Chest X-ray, PA view. Patient: 45 years old, sex M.
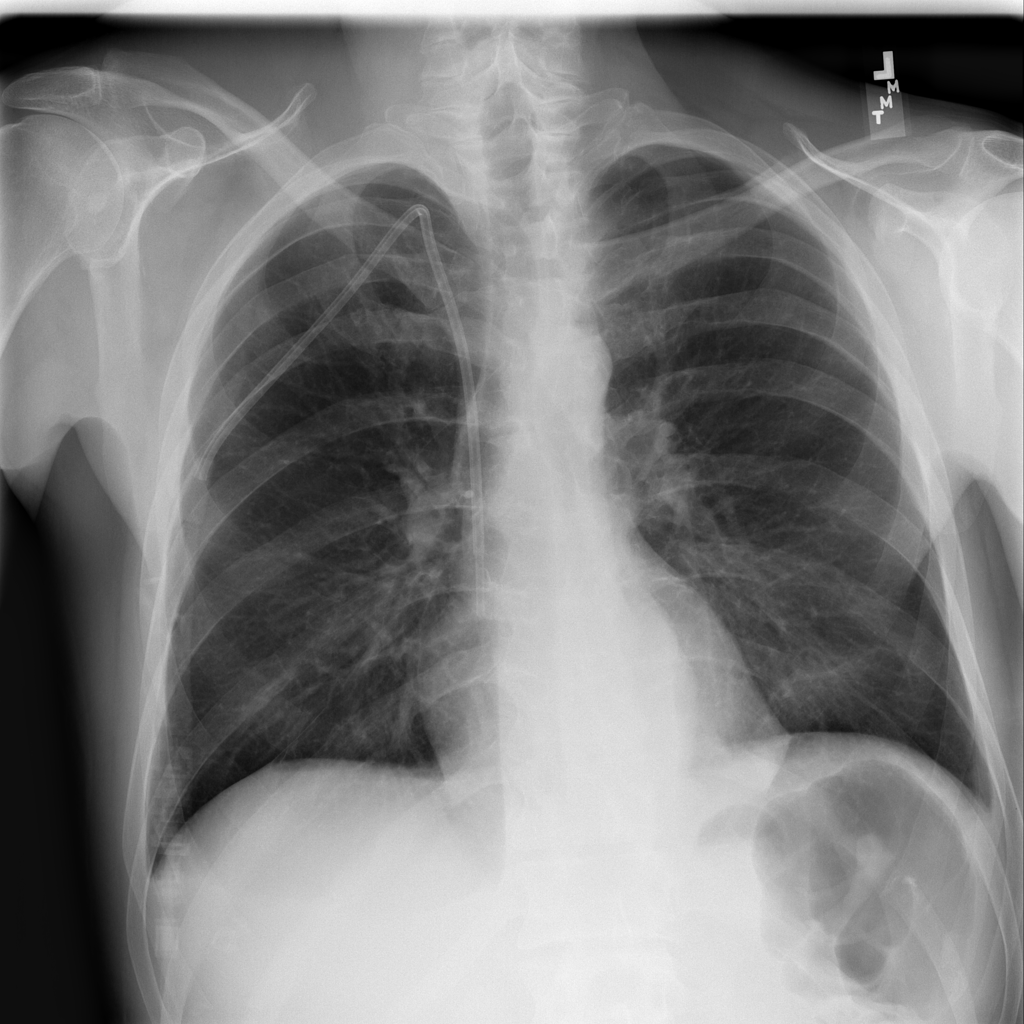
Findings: Mass